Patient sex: F
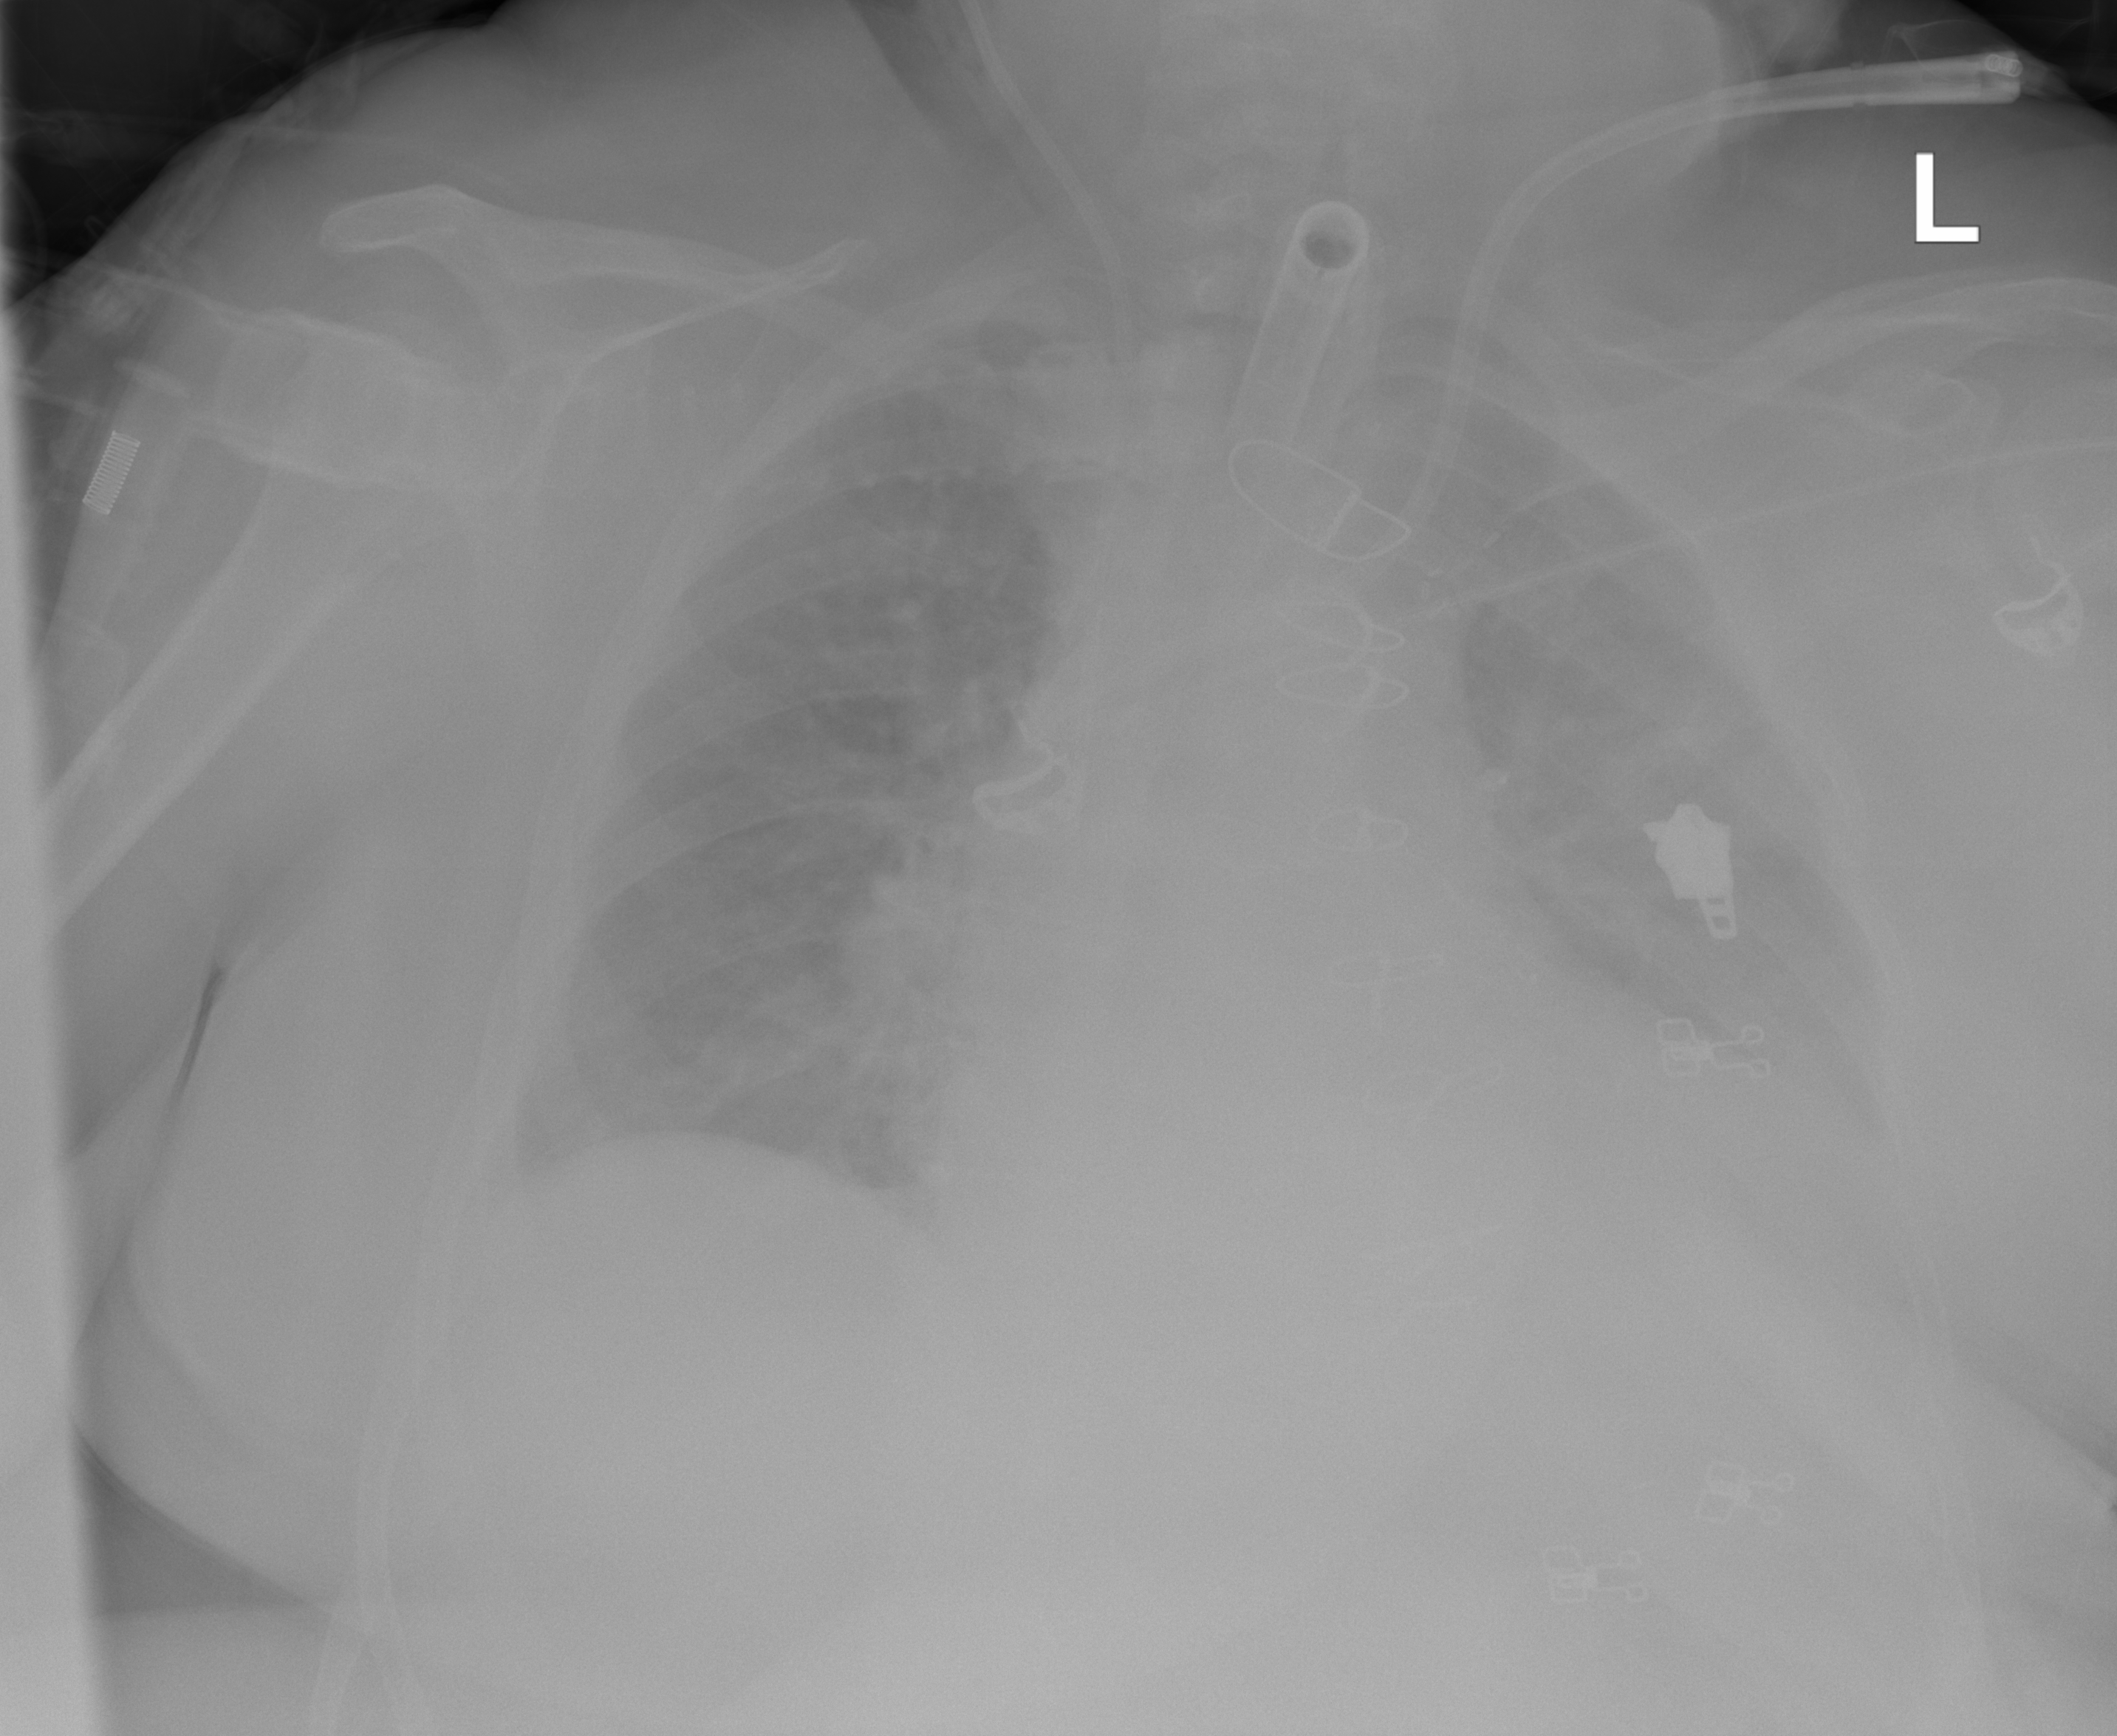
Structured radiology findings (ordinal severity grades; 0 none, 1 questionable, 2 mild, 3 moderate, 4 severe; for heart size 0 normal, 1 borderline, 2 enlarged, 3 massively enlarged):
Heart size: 2
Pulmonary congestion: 2
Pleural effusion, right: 0
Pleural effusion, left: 0
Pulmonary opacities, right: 0
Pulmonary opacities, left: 0
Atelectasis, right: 0
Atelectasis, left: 3